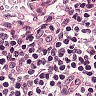
Metastatic tissue present: no